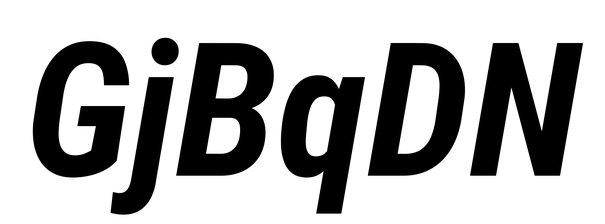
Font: Roboto-Italic_Condensed_Bold_Italic